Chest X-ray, AP view. Patient: 58 years old, sex M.
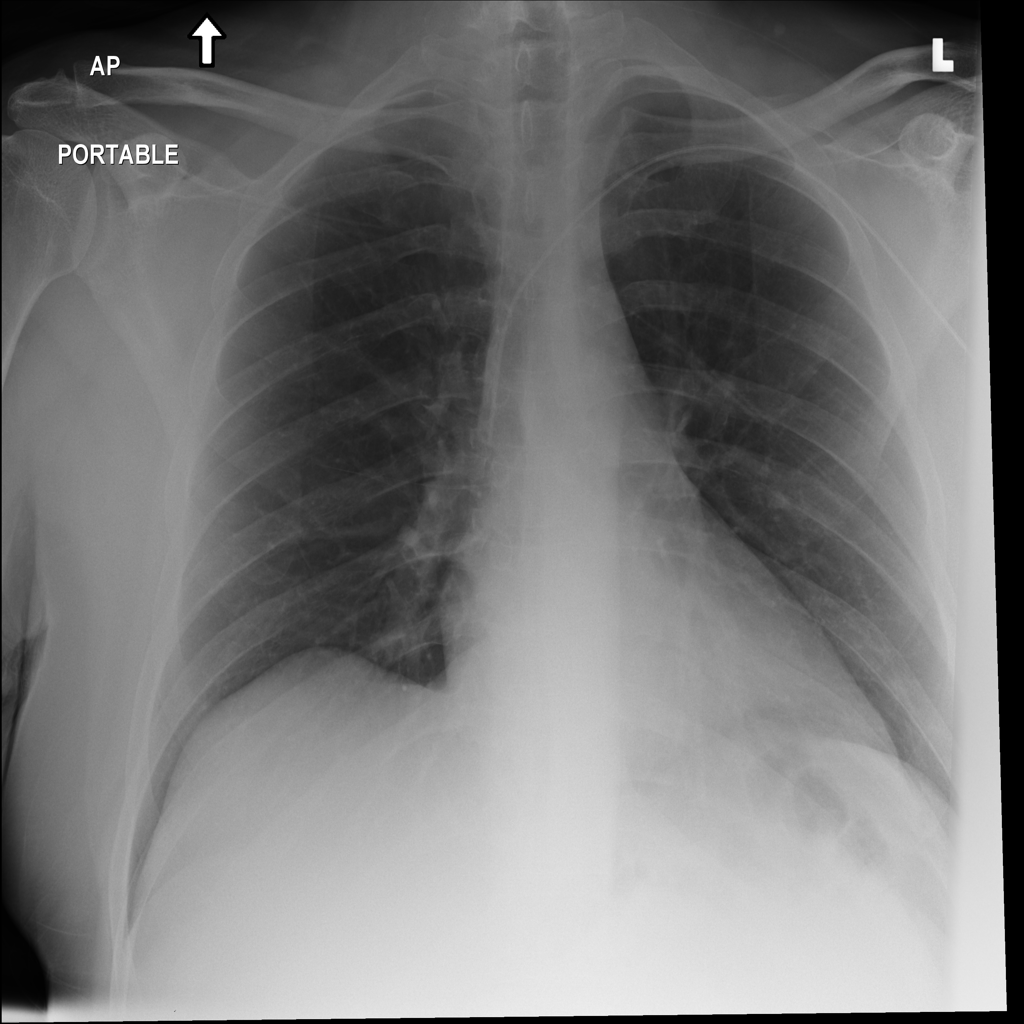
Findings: No Finding